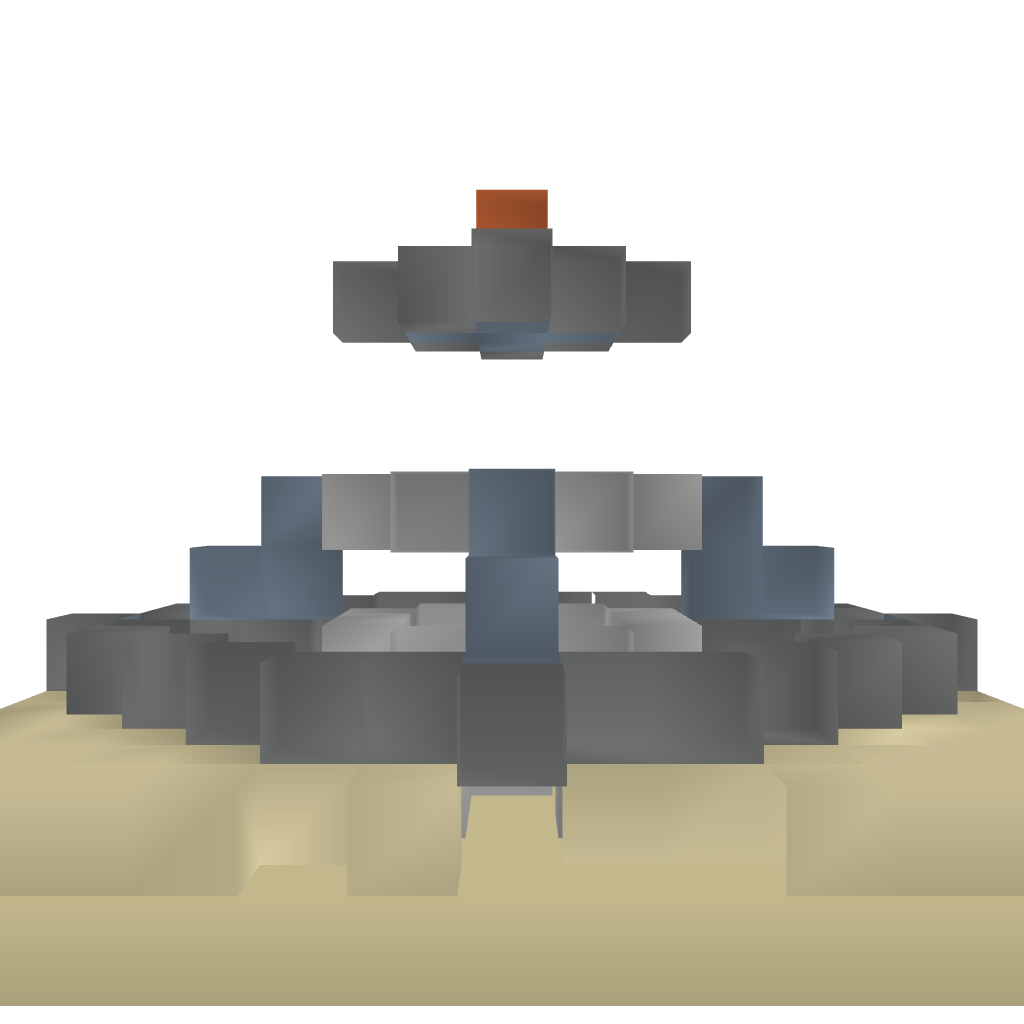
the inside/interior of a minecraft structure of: Cactus Fountain